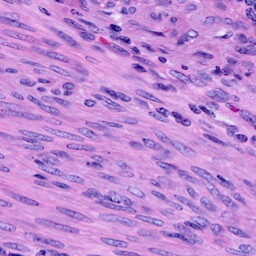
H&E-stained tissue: Cervix